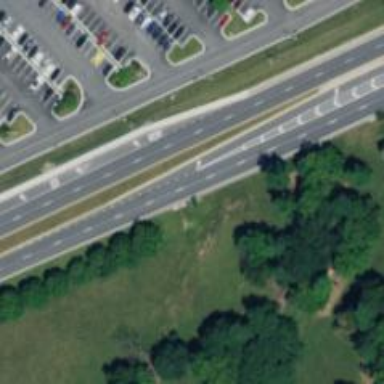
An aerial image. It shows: Tertiary link road with asphalt surface.